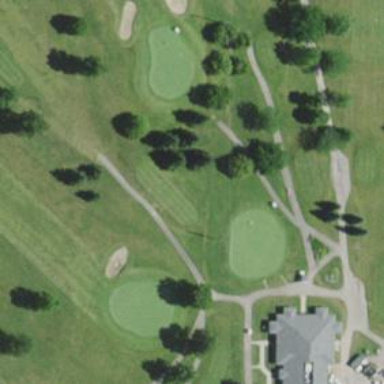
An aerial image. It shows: Path for both roads and golfers.